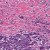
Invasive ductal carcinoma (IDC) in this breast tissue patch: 1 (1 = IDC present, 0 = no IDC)